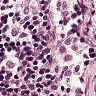
Metastatic tissue present: no